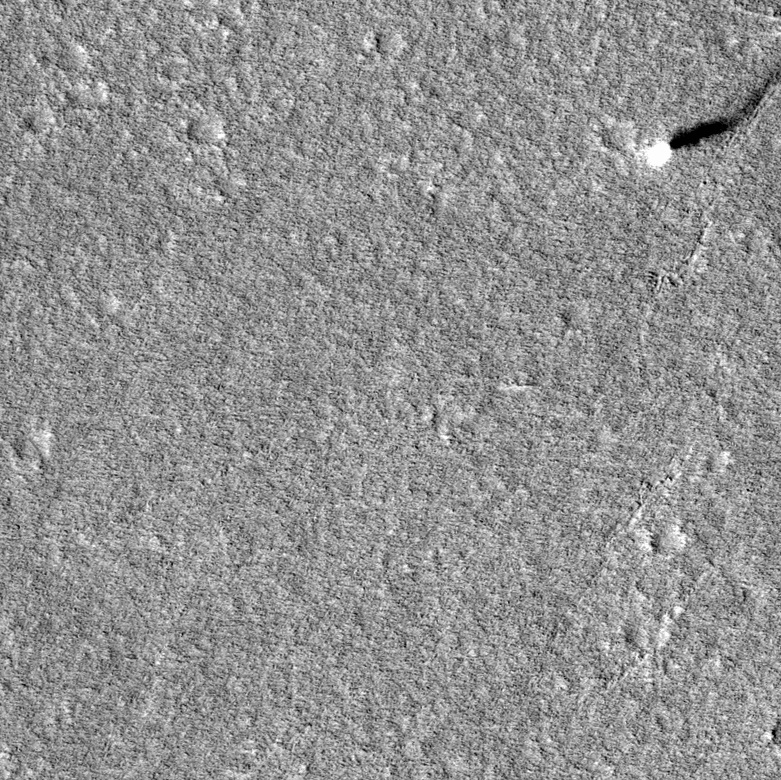
Label: dustdevil